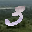
Label: 3